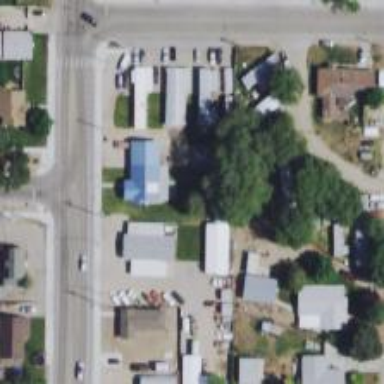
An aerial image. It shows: Residential area known as trailer park.